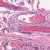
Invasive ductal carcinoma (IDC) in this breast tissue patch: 0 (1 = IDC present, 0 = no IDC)